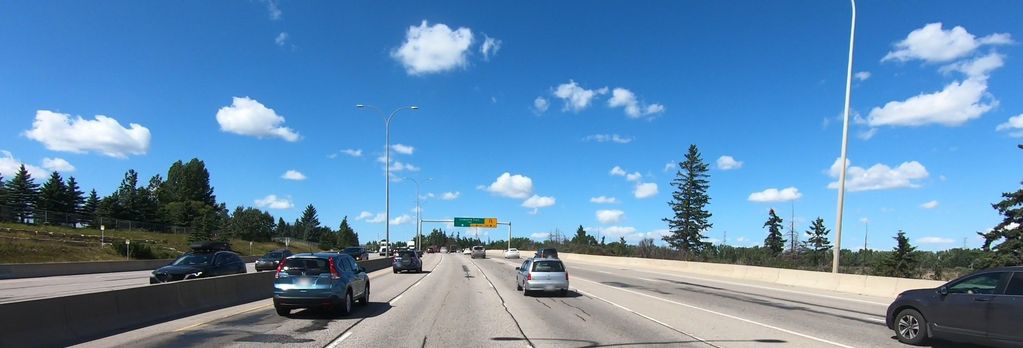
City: calgary